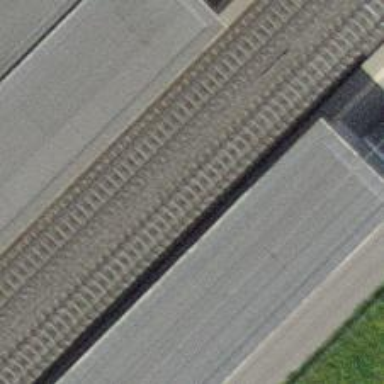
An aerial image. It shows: Stop position for public transport at railway stop.